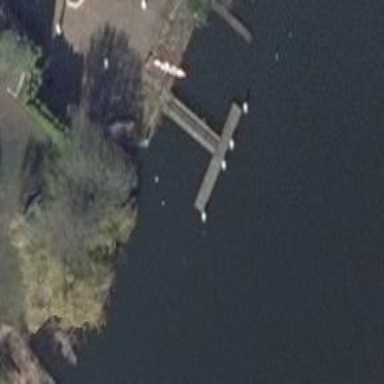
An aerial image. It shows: Man-made pier.